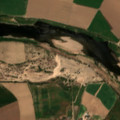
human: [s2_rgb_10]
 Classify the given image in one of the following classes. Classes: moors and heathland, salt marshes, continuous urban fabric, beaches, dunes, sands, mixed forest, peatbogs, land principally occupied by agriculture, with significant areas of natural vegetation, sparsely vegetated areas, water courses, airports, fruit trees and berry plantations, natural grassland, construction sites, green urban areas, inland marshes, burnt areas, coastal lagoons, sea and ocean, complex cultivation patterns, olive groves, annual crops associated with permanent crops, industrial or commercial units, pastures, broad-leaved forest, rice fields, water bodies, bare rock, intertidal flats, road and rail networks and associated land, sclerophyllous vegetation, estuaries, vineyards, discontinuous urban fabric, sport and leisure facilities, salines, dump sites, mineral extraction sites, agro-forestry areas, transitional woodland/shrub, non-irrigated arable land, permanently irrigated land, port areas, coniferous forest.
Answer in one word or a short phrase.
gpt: permanently irrigated land, complex cultivation patterns, land principally occupied by agriculture, with significant areas of natural vegetation, beaches, dunes, sands, water courses